Interaction volume radius: 5 \u00c5
Interaction volume height: 35 \u00c5
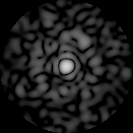
Disorder parameter: 0.8022